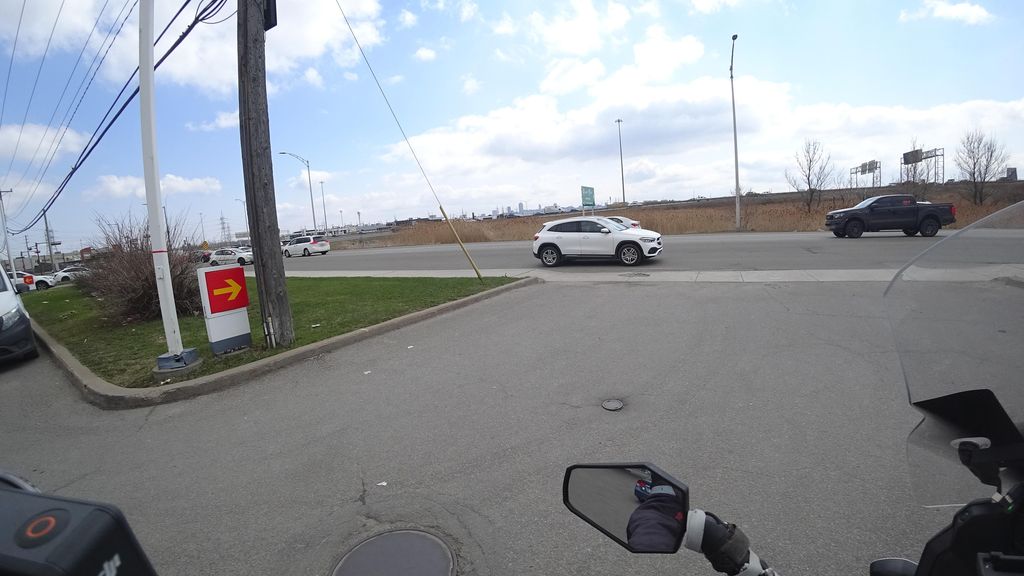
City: quebec_city